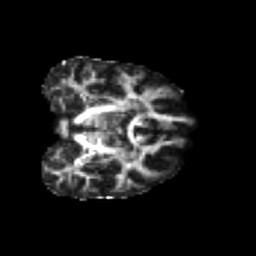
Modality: FA
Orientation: coronal
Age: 21
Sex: female
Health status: healthy
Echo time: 0.074 s